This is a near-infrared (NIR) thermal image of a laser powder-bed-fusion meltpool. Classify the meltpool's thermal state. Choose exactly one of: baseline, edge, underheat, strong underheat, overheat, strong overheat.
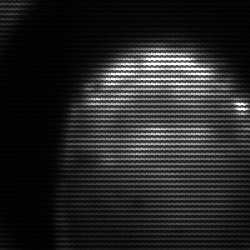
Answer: edge